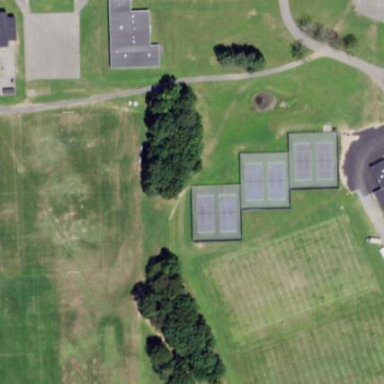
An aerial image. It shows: Tennis court on pitch designated for leisure land.